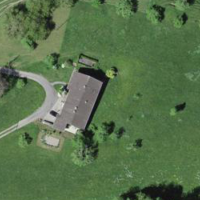
EUNIS habitat code: 52
Species observed at this site:
Symphoricarpos albus